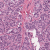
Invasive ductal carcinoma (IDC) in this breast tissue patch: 1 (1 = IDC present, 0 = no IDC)